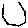
Label: hexagon